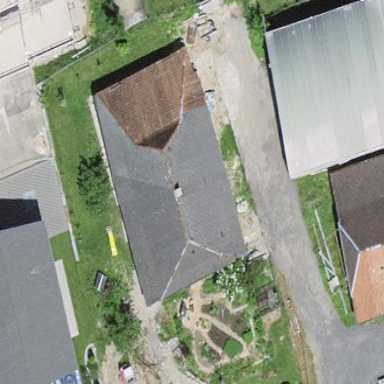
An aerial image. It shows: Farm building.